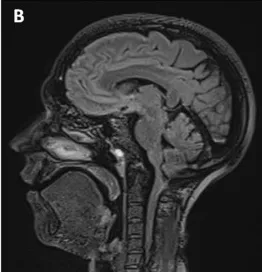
(B) No hydrocephaly and dilatation of fourth ventricles on MRI sagittal view T1 sequence.
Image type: radiology (mri)